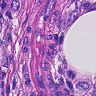
Metastatic tissue present: yes